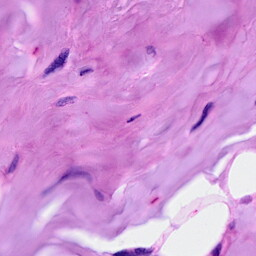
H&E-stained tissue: Breast